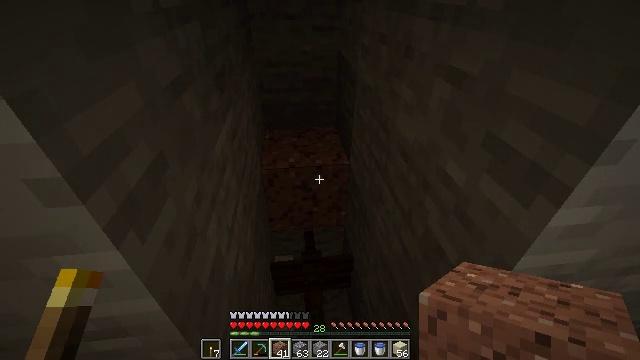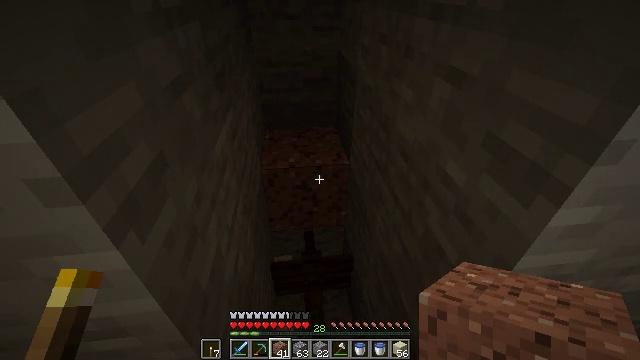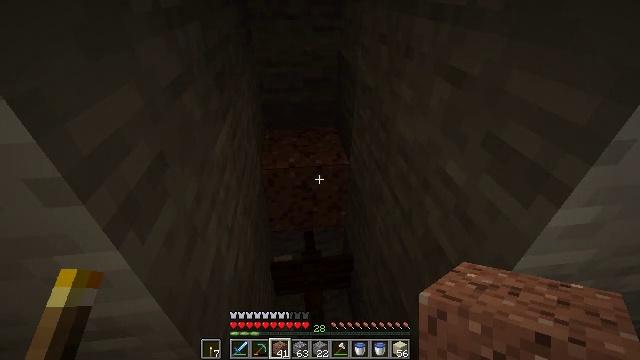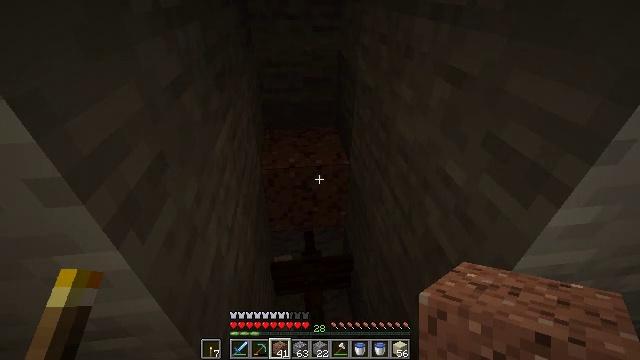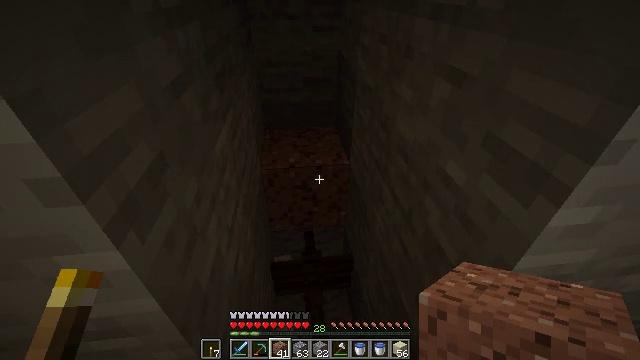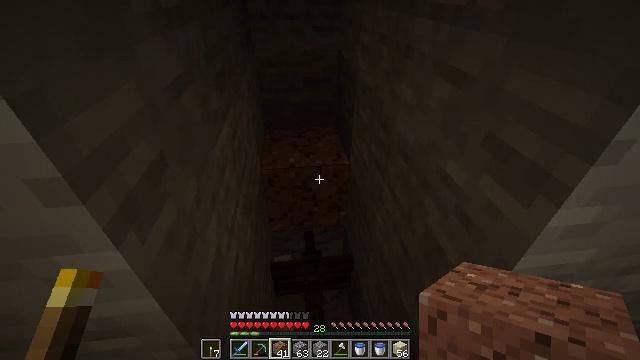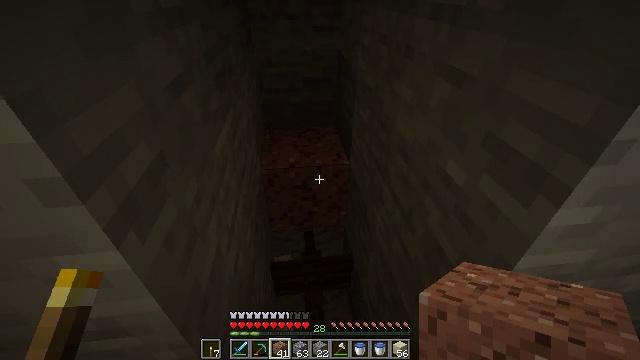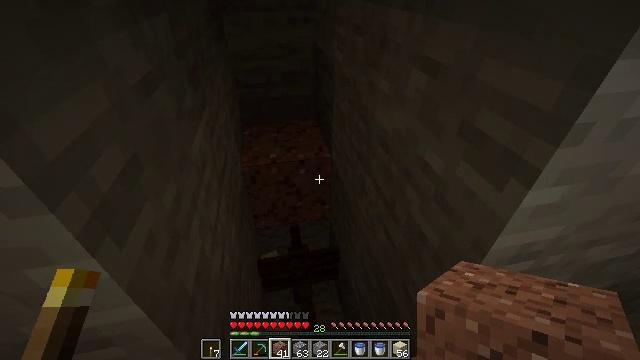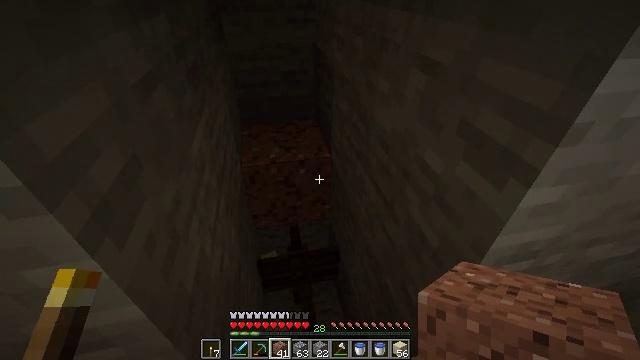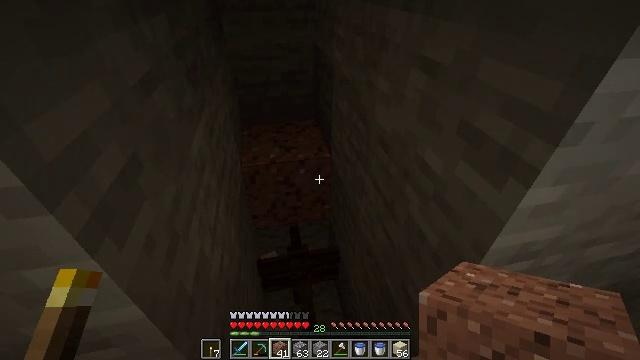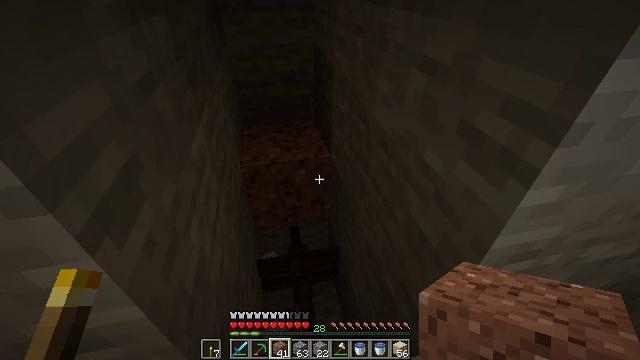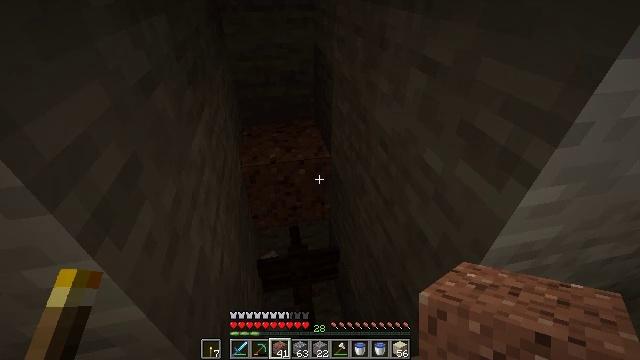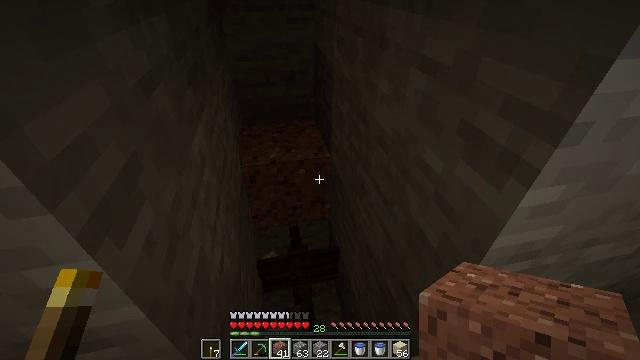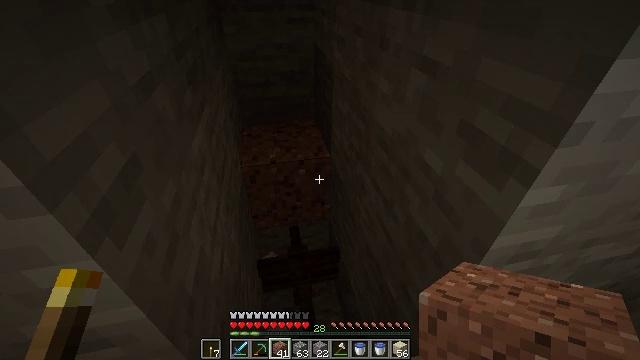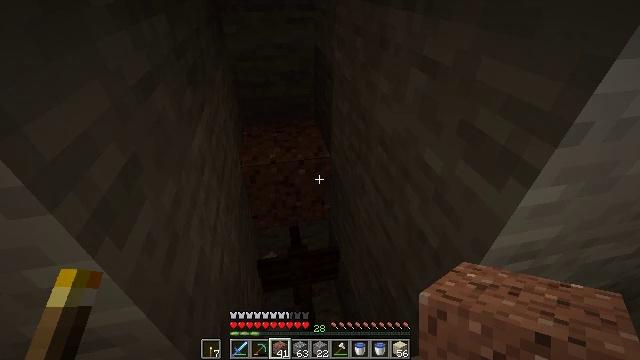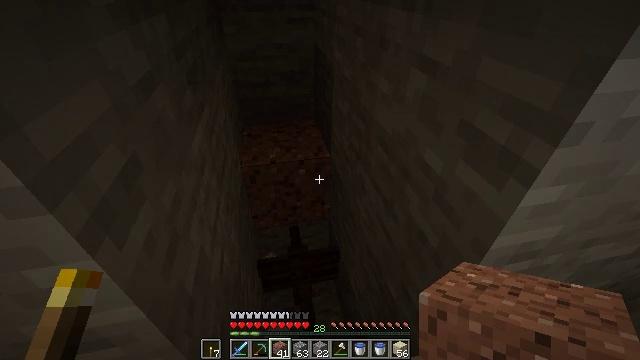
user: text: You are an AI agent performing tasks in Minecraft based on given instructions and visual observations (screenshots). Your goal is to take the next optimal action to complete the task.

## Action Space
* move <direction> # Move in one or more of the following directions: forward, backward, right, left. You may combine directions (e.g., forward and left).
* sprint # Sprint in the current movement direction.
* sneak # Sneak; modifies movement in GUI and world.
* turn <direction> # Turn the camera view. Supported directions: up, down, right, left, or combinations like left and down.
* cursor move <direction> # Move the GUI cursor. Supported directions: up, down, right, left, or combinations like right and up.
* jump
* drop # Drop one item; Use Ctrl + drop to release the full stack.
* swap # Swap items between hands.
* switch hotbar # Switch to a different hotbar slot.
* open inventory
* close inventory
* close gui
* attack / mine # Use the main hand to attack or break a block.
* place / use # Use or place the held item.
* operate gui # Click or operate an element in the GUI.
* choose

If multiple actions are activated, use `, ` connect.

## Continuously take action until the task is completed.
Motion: motion action
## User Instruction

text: Break the sandstone slab.
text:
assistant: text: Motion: no_op
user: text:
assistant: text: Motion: no_op
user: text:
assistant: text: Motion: no_op
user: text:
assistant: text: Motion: no_op
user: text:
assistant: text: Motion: no_op
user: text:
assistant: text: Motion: no_op
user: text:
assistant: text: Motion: turn right and down
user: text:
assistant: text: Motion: no_op
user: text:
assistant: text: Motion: no_op
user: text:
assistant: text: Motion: no_op
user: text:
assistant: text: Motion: no_op
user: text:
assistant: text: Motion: no_op
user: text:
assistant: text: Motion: no_op
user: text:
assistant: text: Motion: no_op
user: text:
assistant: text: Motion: no_op
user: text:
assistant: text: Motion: no_op
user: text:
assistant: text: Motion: no_op
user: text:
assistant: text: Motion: no_op
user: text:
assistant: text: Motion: no_op
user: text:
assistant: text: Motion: no_op
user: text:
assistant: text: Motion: no_op
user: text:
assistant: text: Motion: no_op
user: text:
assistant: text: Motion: no_op
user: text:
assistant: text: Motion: no_op
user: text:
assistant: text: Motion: no_op
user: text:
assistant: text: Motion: no_op
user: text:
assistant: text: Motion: no_op
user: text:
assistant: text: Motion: no_op
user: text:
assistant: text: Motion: no_op
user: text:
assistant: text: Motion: no_op